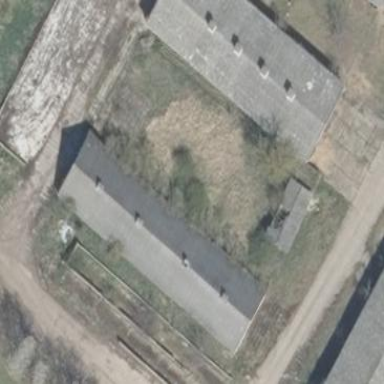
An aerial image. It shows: Farm auxiliary building.